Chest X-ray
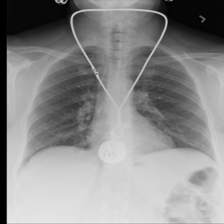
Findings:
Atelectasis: negative
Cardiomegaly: negative
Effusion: negative
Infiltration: negative
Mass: negative
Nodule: negative
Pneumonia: negative
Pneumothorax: negative
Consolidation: negative
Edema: negative
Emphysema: negative
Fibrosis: negative
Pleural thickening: negative
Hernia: negative